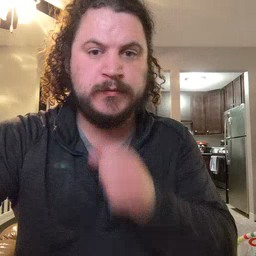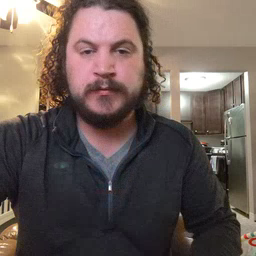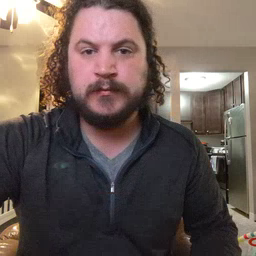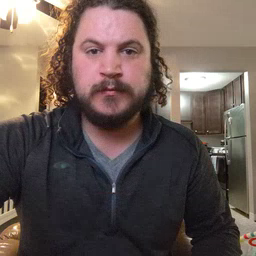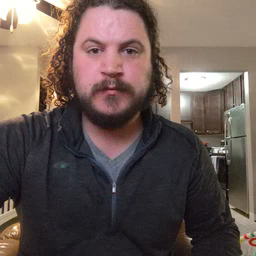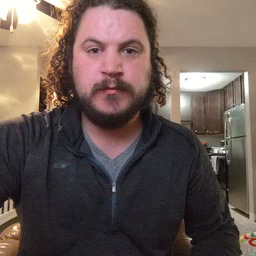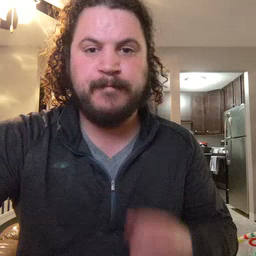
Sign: orange